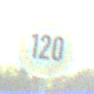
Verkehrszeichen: Geschwindigkeit120
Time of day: MorningAfternoon
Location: Outdoor (Nature)
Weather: PartlyCloudy
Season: NotSpecified
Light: Natural